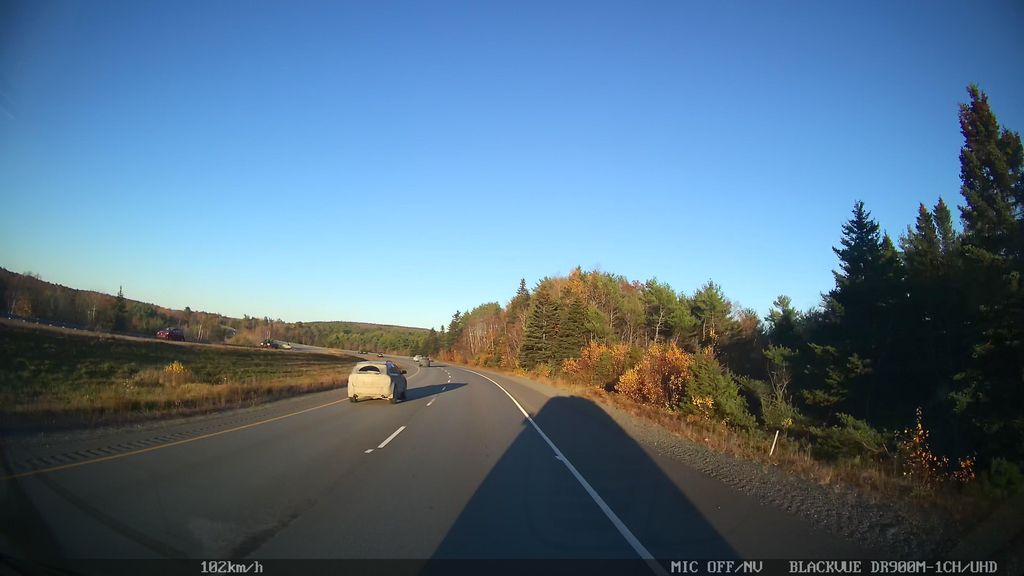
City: halifax